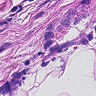
Metastatic tissue present: yes